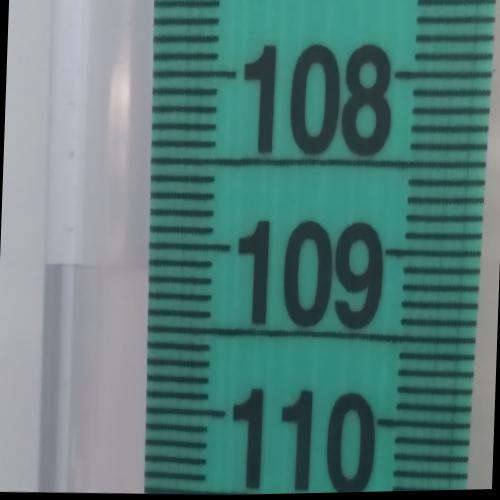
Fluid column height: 109.1 cm